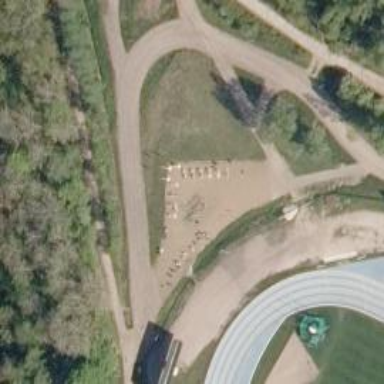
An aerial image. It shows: Fitness station in leisure land.